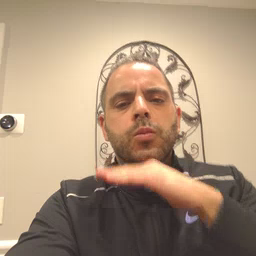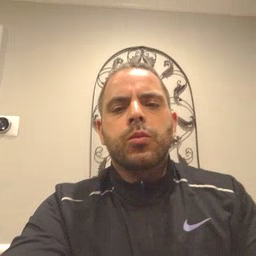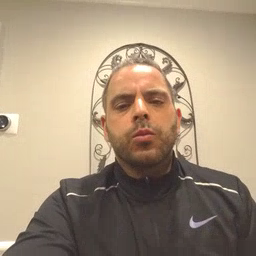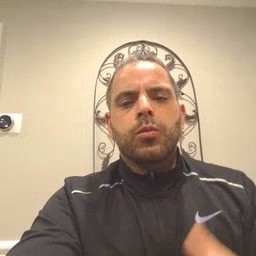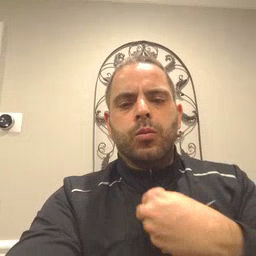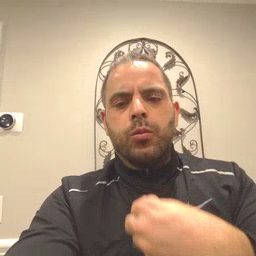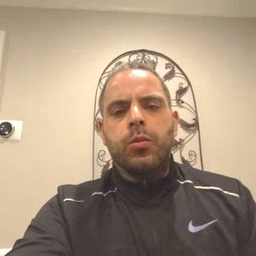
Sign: white